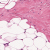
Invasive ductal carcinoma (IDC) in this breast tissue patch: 0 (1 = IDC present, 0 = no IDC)